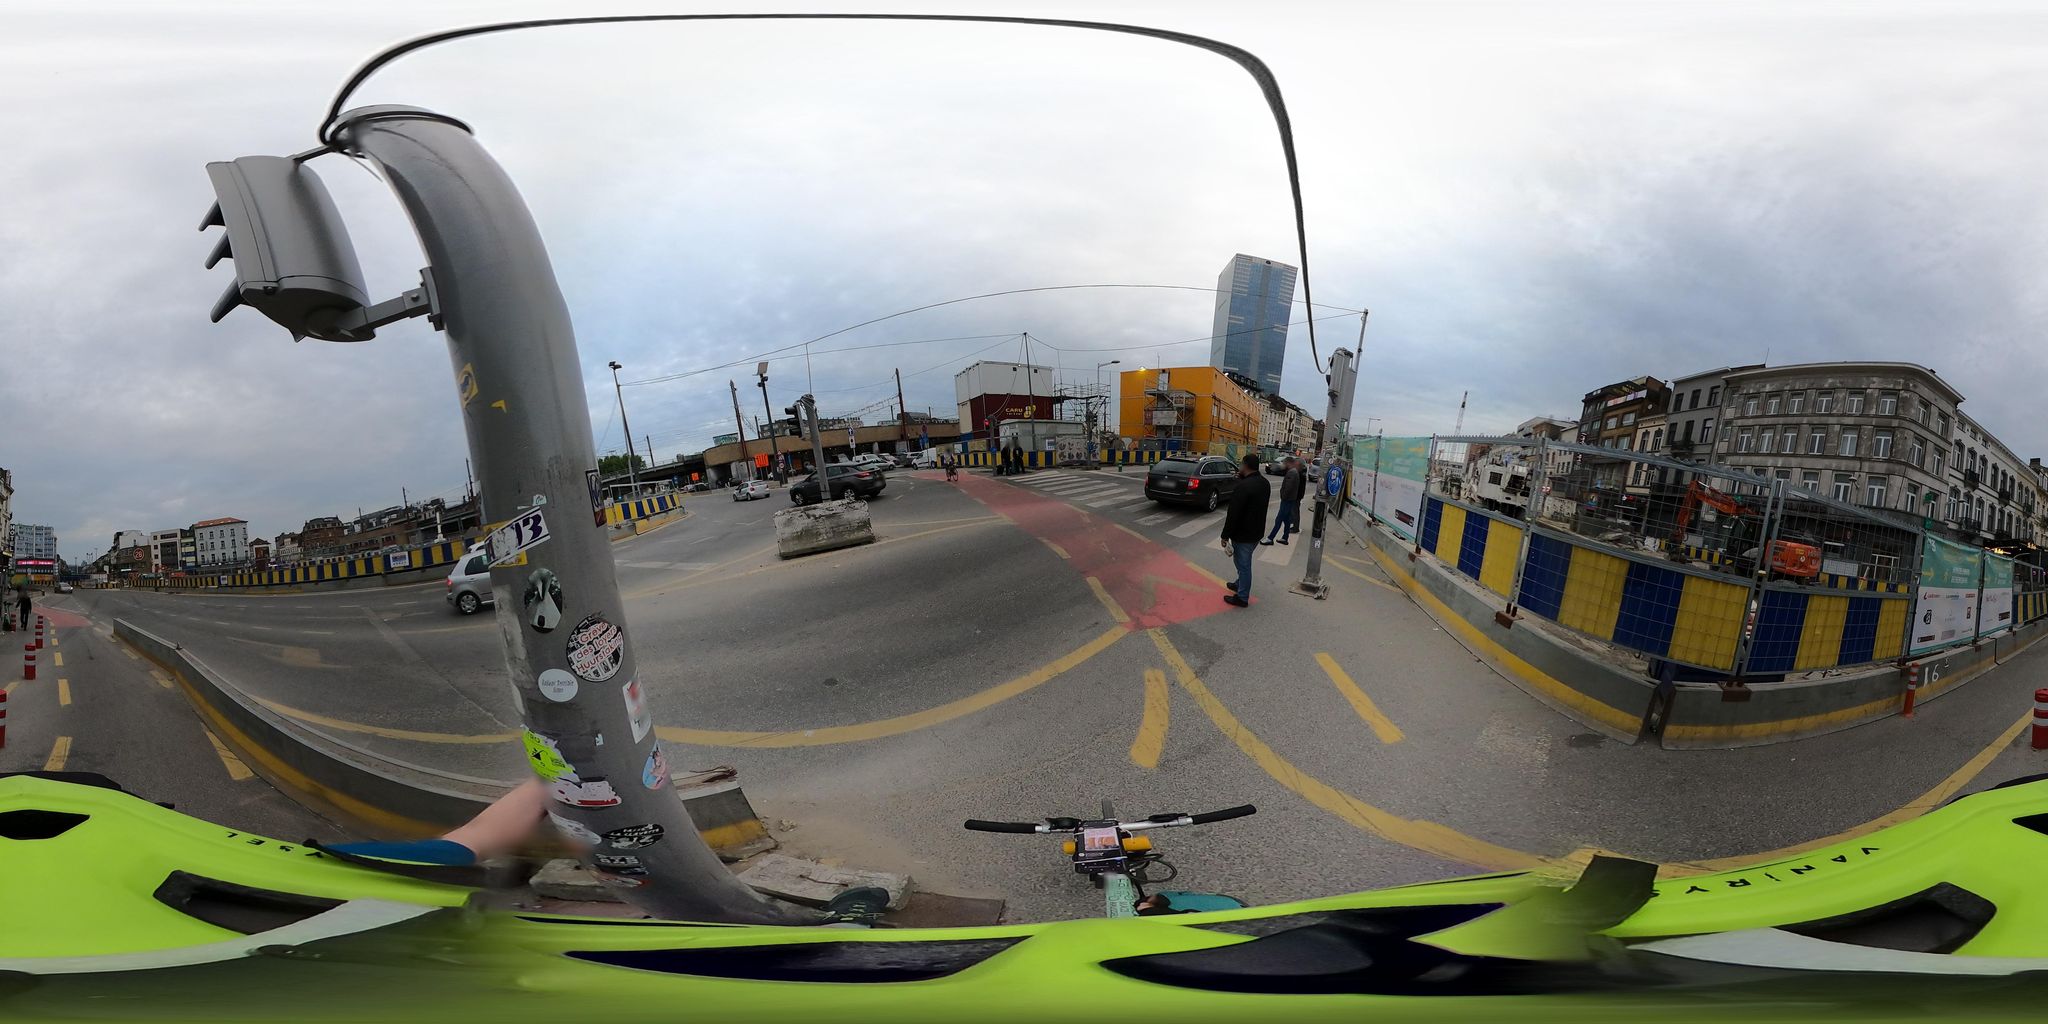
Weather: snowy
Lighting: day
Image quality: good
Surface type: cycling surface
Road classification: primary
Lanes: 3
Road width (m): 2.5
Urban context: urban centre
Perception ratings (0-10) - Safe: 3.16, Lively: 1.32, Beautiful: 1.18, Boring: 3.8, Depressing: 4.73, Wealthy: 0.39